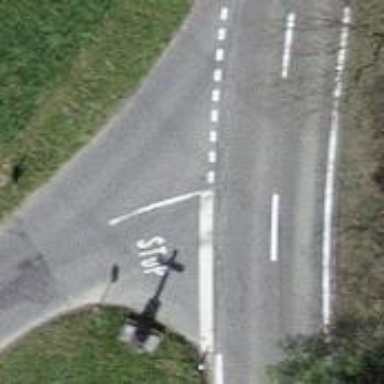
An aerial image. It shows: Stop road.